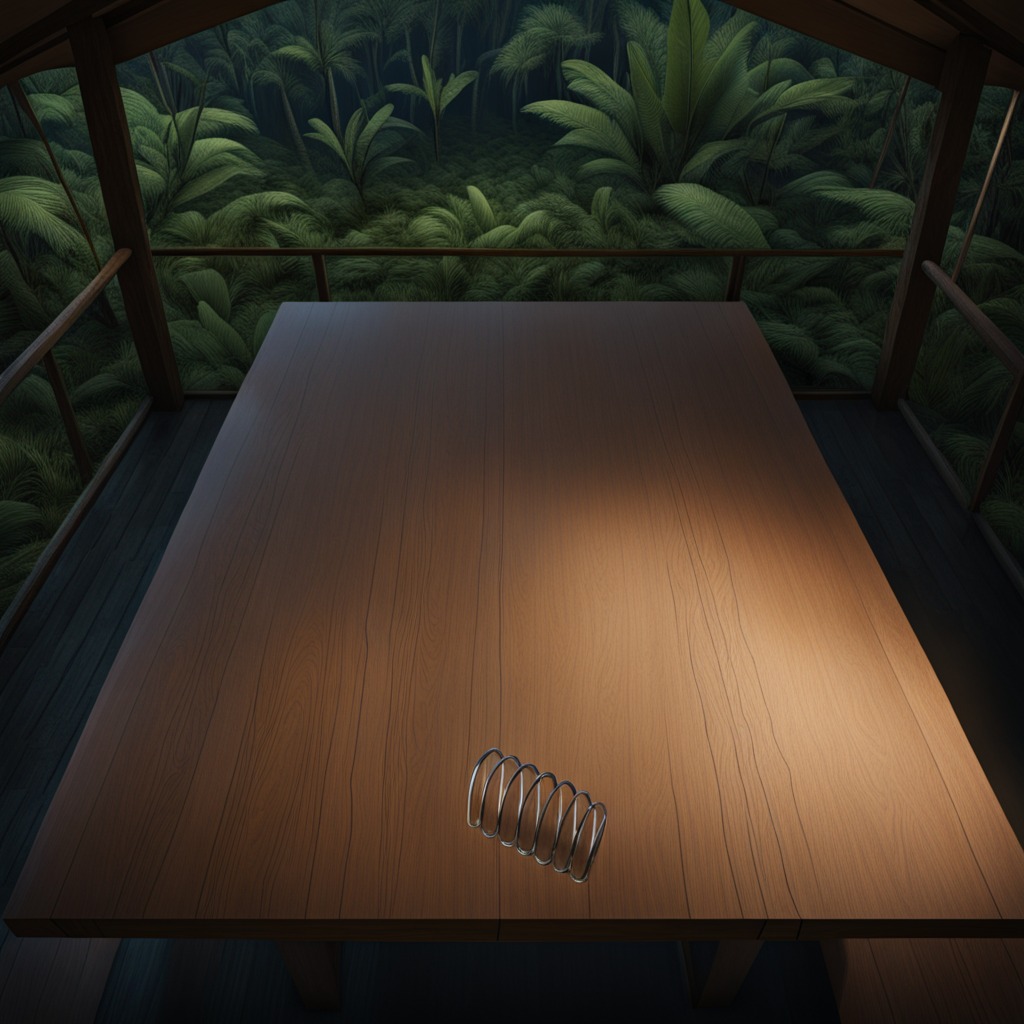
A coiled metal spring is lying on a wooden table inside a jungle field workshop tent at night.